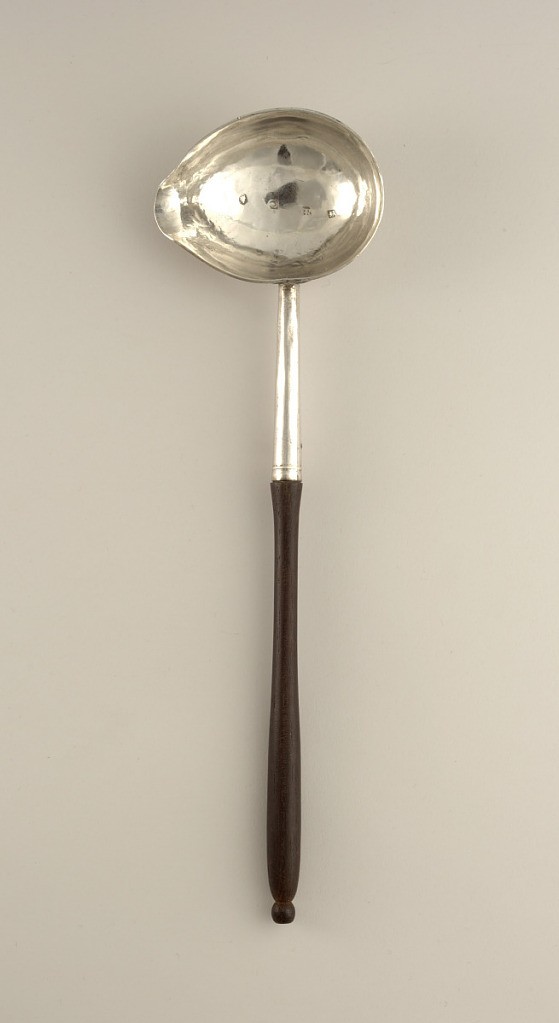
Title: Spouted Punch Ladle with Elongated Wood Handle
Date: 1731
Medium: silver, wood
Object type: ladle
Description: Punch ladle with oval bowl and single spout. Surface decorated with hammered finish. Elongated silver neck extending a third of the way down handle, meeting wooden subtle baluster-shape handle, ending in terminal with wooden ball finial.